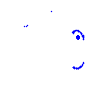
Particle: proton